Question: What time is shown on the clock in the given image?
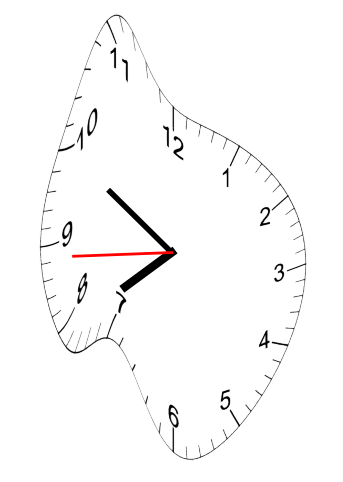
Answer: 07:49:44